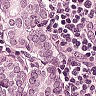
Metastatic tissue present: yes